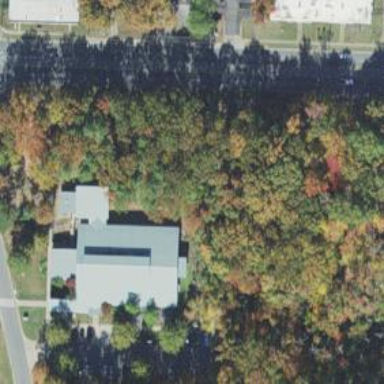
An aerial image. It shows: Library building.